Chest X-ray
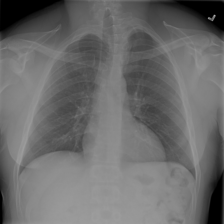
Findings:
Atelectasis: negative
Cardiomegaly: negative
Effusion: negative
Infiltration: negative
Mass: negative
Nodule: negative
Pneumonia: negative
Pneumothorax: negative
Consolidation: negative
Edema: negative
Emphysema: negative
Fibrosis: negative
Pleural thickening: negative
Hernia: negative